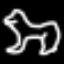
Label: frog